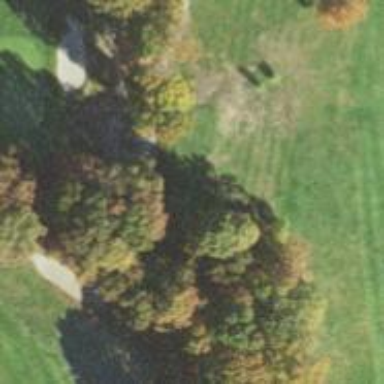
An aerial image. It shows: Golf tee.